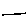
Label: line